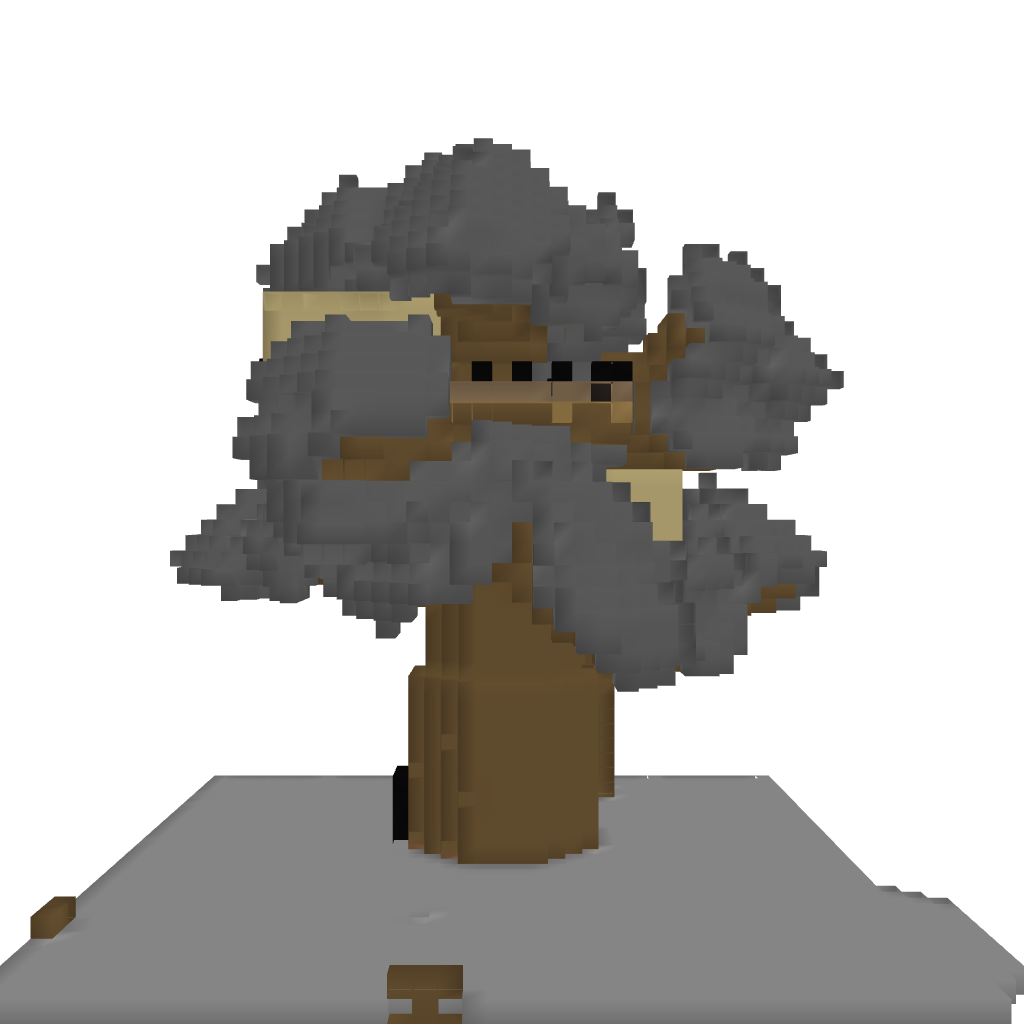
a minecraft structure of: Tree House v1